Interaction volume radius: 5 \u00c5
Interaction volume height: 15 \u00c5
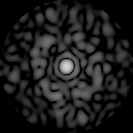
Disorder parameter: 0.8337